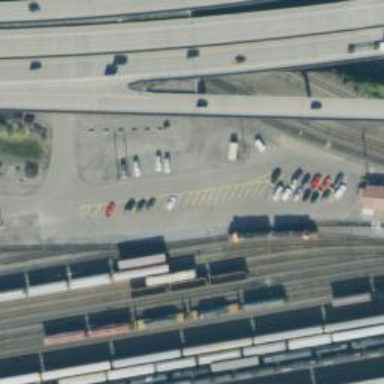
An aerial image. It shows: Railway yard used for servicing trains.